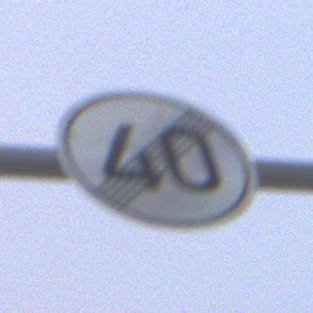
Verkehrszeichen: EndeGeschwindigkeit40
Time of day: SunriseSunset
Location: Outdoor (Beach)
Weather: Overcast
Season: NotSpecified
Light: Natural